Current action and preconditions to check: trajectory_clear

Your task: For each precondition in the list above, predict whether it will hold at this action.

Consider the current scene as observed from the mobile robot's camera, and analyze the predicted future states of all dynamic agents (e.g., people, animals, vehicles, or any moving entities) within the NEXT SECOND.

IMPORTANT: Only answer "very likely" if you are absolutely certain—based on strong, clear evidence—that a dynamic agent will violate the precondition in the predicted future state. Do NOT answer "very likely" for unlikely, ambiguous, or low-probability risks.

Ask yourself for each precondition: Is there a high probability, with clear and convincing evidence, that the predicted future states of any dynamic agent will interfere with the predicted future state of the currently executing action within the NEXT SECOND, causing that precondition to fail?

Assess the risk level based on these predictions. Use "likely" or "very likely" if motions create a clear risk of interference.

Use "neutral" or "improbable" if agents are nearby but their predicted paths are clearly diverging or non-conflicting.

Failure Risk Categories: "very improbable", "improbable", "neutral", "likely", "very likely"

Answer Format: Output ONLY the probability_of_failure value from these categories: "very improbable", "improbable", "neutral", "likely", "very likely"

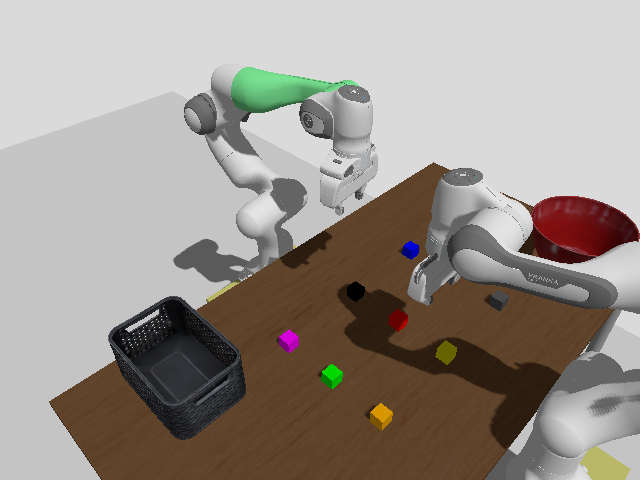

Answer: very improbable